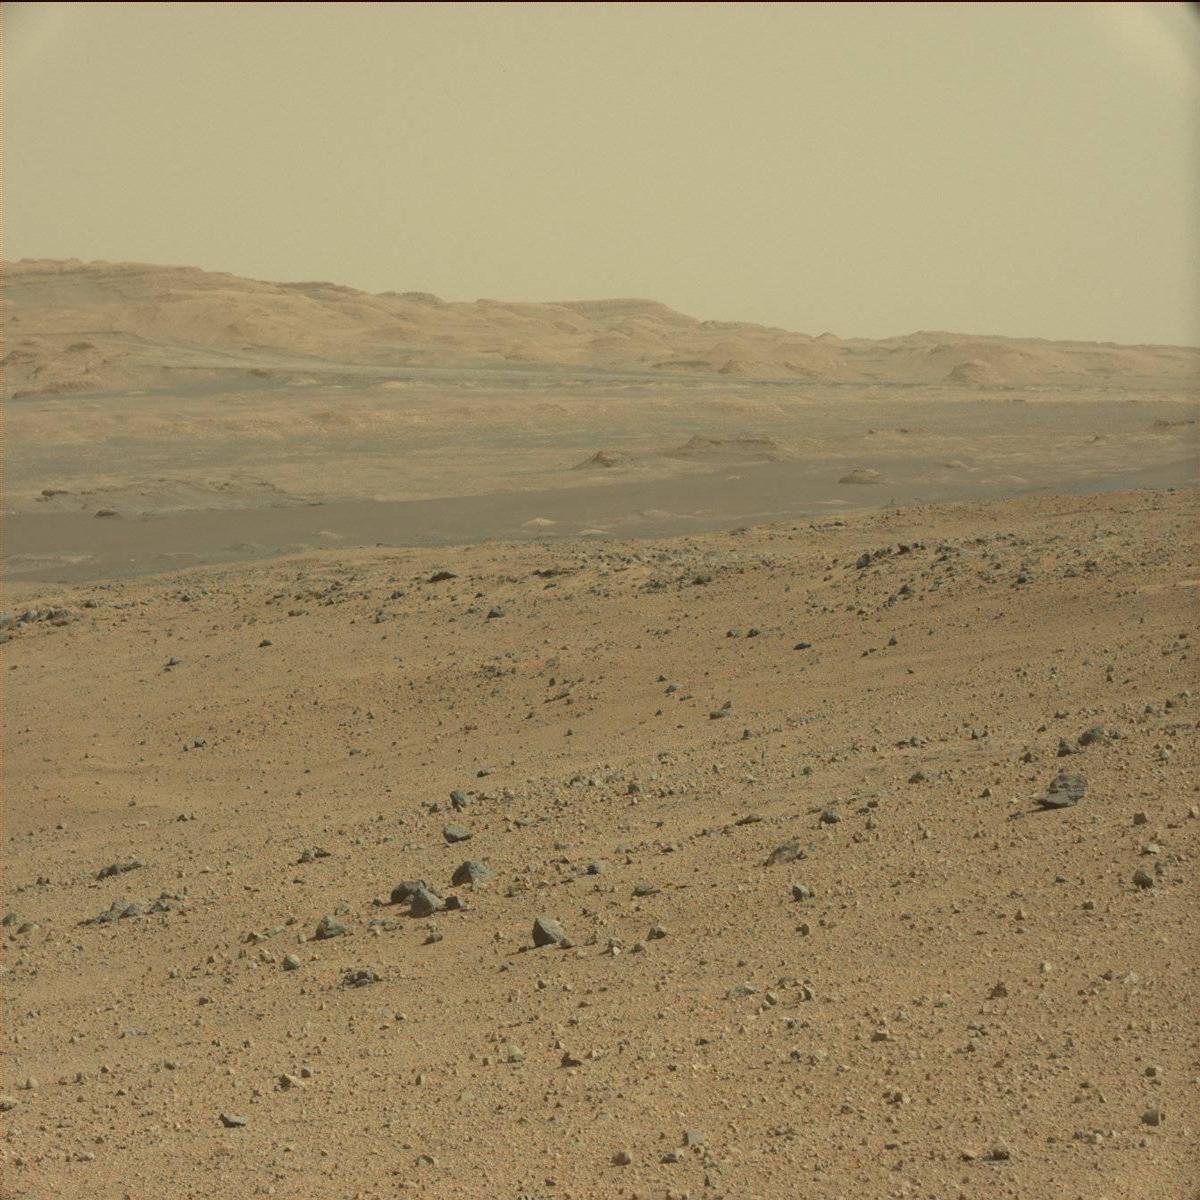
Terrain classes present: Bedrock, Ridge, Sand / Soil, Sky